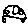
Label: car